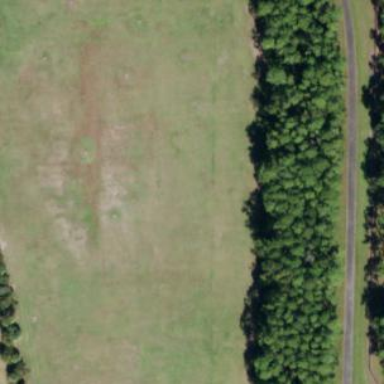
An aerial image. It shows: Grassy area designated as driving range for golf.